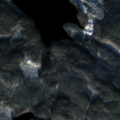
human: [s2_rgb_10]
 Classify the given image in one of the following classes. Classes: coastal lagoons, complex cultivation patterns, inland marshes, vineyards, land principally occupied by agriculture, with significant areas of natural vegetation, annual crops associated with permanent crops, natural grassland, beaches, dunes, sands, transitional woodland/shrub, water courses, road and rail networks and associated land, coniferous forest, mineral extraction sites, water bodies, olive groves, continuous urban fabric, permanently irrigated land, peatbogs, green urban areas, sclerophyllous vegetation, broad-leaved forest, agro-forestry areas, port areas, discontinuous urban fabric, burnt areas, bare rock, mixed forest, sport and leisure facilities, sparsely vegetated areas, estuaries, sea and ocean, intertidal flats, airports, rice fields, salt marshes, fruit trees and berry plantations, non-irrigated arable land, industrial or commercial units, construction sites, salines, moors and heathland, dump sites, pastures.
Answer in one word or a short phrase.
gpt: coniferous forest, mixed forest, water bodies